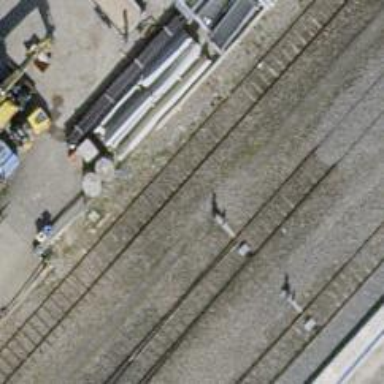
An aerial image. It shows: Railway switch.